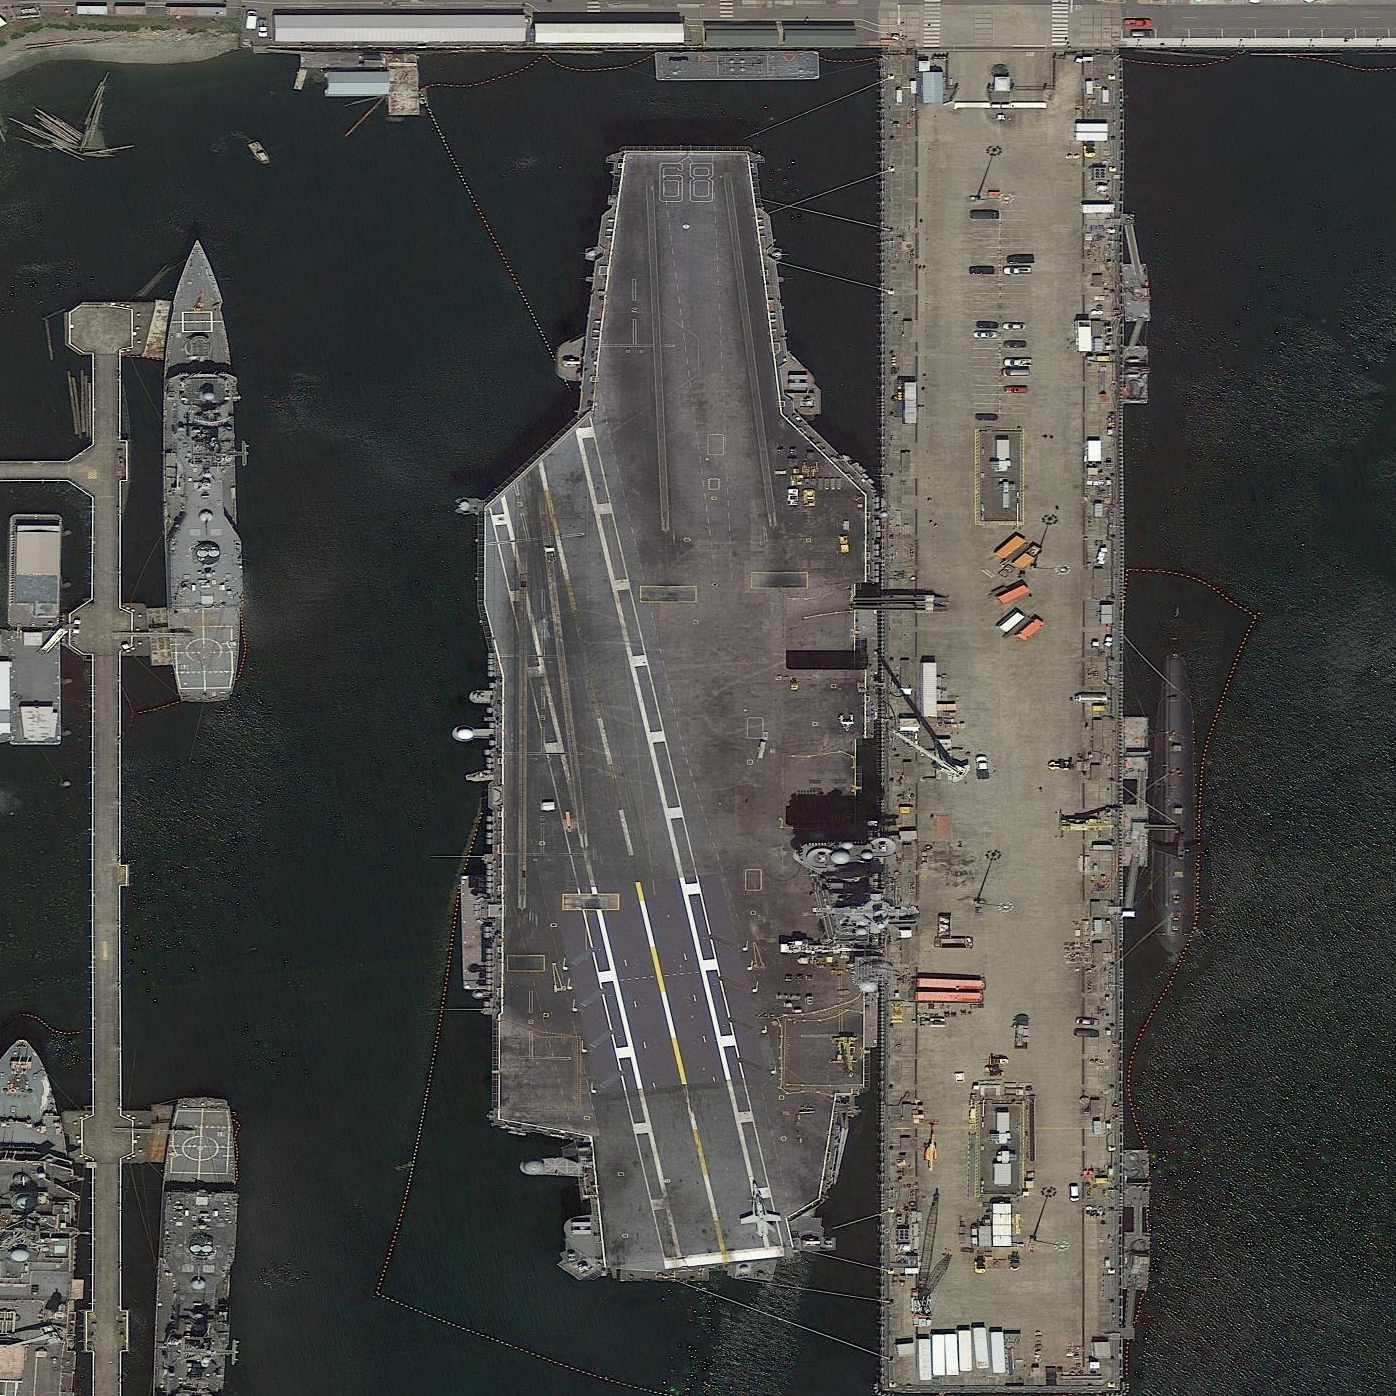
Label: aircraft_carrier